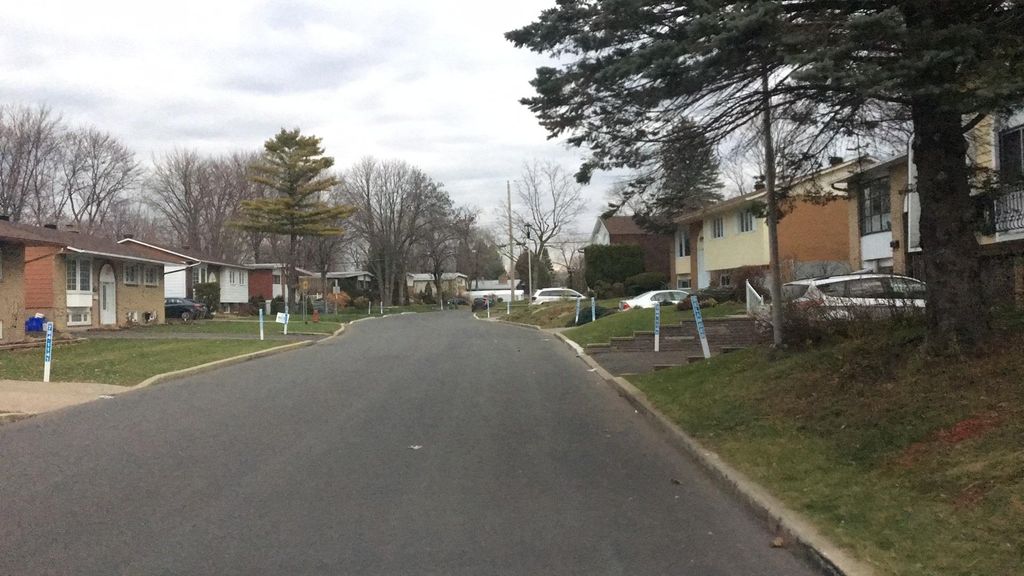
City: montreal